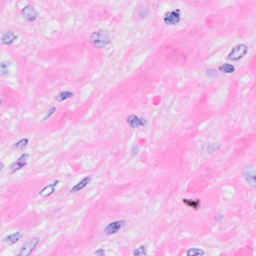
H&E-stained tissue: Breast